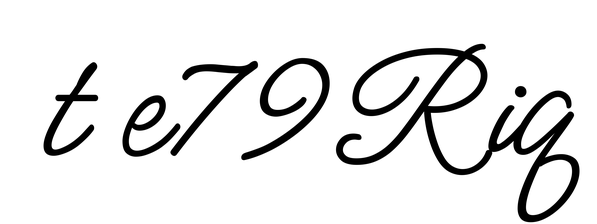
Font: MeowScript-Regular